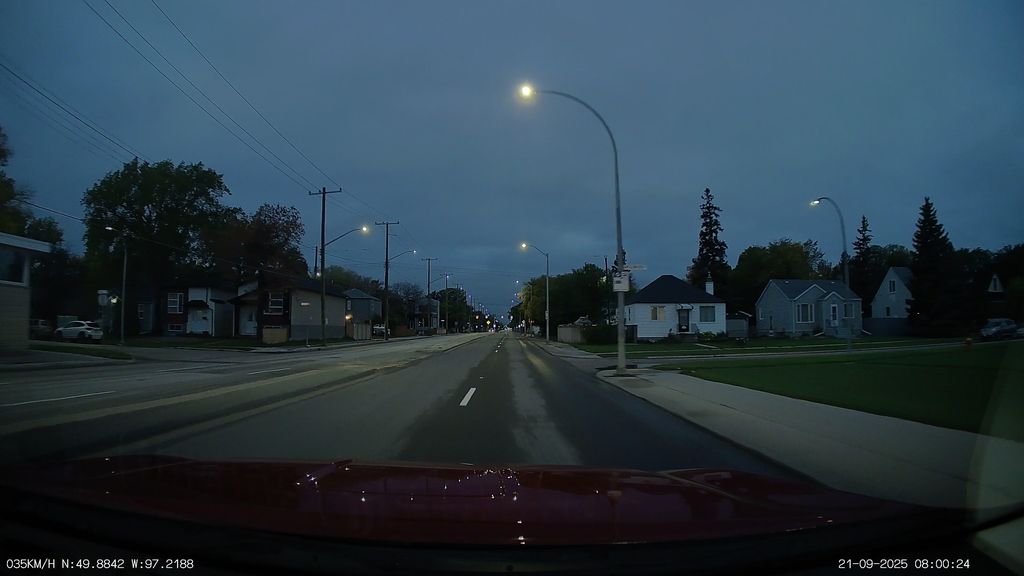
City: winnipeg